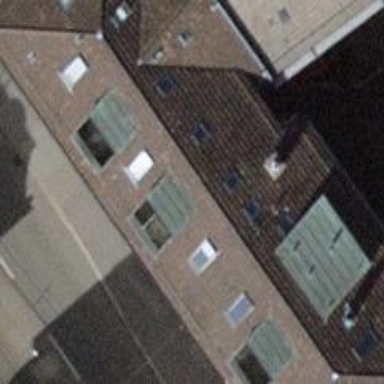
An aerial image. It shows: Building with hipped roof shape.